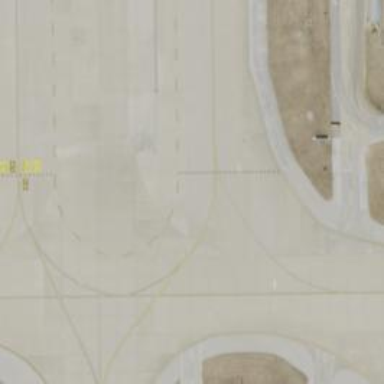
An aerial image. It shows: View of taxiway at the airport.